Question: I'm trying to read an image from an EID with a card reader and convert it to a byte array for database storage.
Reading the image works perfectly. I'm able to retreive a valid image with these properties:

However, I cannot convert it to a byte array. I'm using this code, although I've tried other approaches to convert it already:
'''
public static byte[] ImageToBytes(Image image)
{
MemoryStream stream = new MemoryStream();
image.Save(stream, System.Drawing.Imaging.ImageFormat.Bmp);
return stream.ToArray();
}
'''
Calling the Save method gives following exception:
'''
An exception of type 'System.Runtime.InteropServices.ExternalException' occurred in System.Drawing.dll but was not handled in user code
'''
The details of the exception does not clear anything up. It's a general exception with no information about what went wrong.
Any ideas what I've been doing incorrectly?
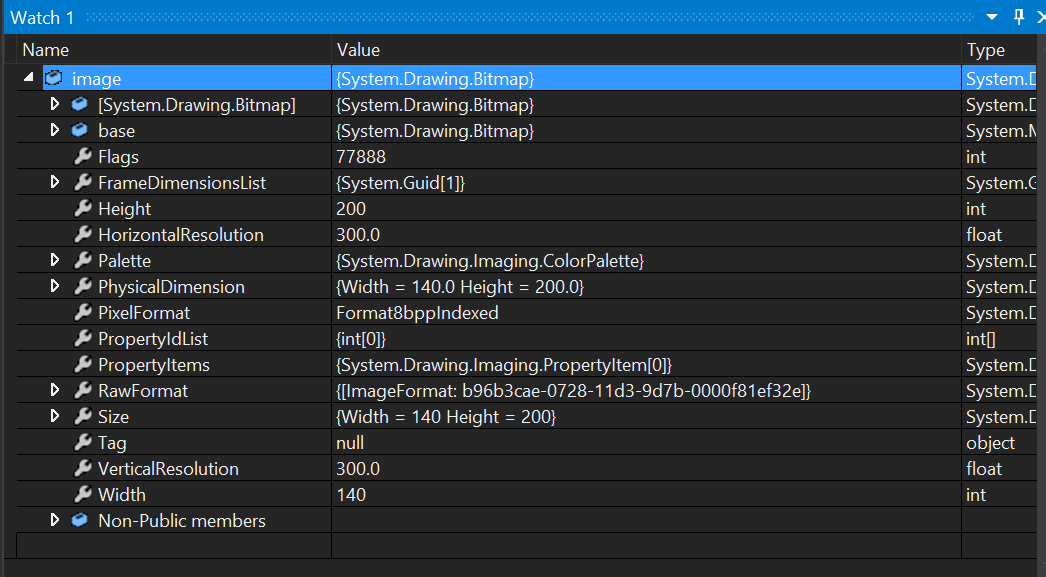
Answer: ## You might be using a wrong ImageFormat
In <URL>' with a wrong 'ImageFormat'
you can be more generic and cover more image types if you change 'System.Drawing.Imaging.ImageFormat.Bmp' to 'image.RawFormat'
'''
public static byte[] ImageToBytes(Image image)
{
MemoryStream stream = new MemoryStream();
image.Save(stream, image.RawFormat);
return stream.ToArray();
}
'''
---
>